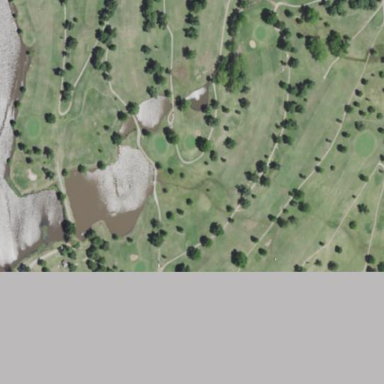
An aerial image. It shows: Golf course surrounded by greenery.